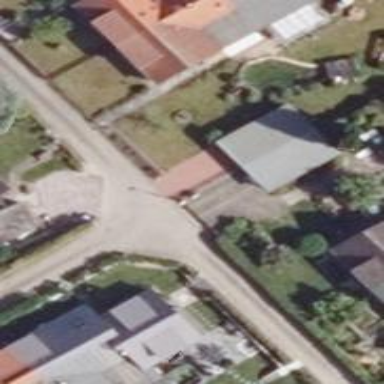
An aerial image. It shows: Living street.